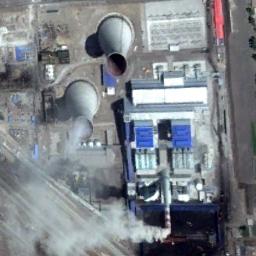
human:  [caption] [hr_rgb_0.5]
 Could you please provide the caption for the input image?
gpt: The thermal power station is next to some buildings with white mist above .

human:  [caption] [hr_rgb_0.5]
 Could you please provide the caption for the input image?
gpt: Many buildings of different shapes are next to the thermal power station .

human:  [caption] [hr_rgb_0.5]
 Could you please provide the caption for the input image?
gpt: There is a thermal power station and a house in the open space by the road .

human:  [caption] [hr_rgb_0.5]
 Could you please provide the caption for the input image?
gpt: In the thermal power plant, there are plant buildings and machinery, two cooling towers emit steam, and a chimney emits smoke .

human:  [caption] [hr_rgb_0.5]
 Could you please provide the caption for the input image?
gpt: There are some buildings and two chimneys on the thermal power station .